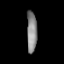
Tissue: prostate
Cell type: Endothelial cells
Senescence score: 0.734
Nuclear area (px): 406
Mean DAPI intensity: 137.244